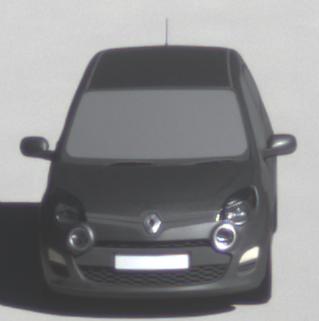
Make: Renault
Model: Twingo 1.2 LEV 16V 75
Detailed model: Twingo (II)
Model produced from: 2012/01
Model produced until: 2014/07
Doors: 3
Color: gray
Road condition: dry road
Daytime: midday
Contrast: high contrast